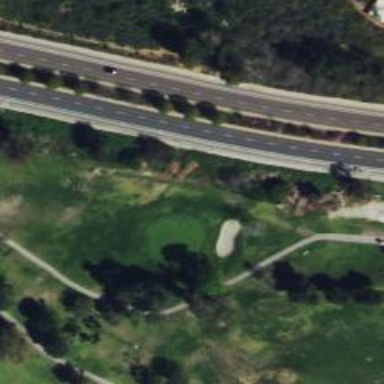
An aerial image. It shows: Golf hole.